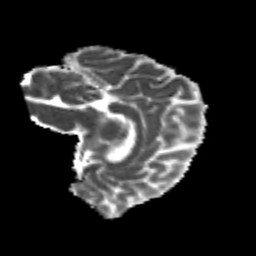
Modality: MD
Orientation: sagittal
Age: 18
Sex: female
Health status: healthy
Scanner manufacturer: philips
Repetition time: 7.389 s
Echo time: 0.08599 s